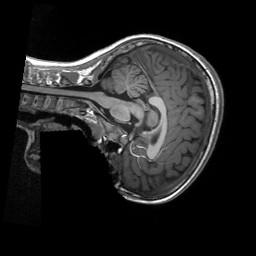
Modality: T1w
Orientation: sagittal
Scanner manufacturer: siemens
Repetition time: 2.3 s
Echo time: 0.00229 s